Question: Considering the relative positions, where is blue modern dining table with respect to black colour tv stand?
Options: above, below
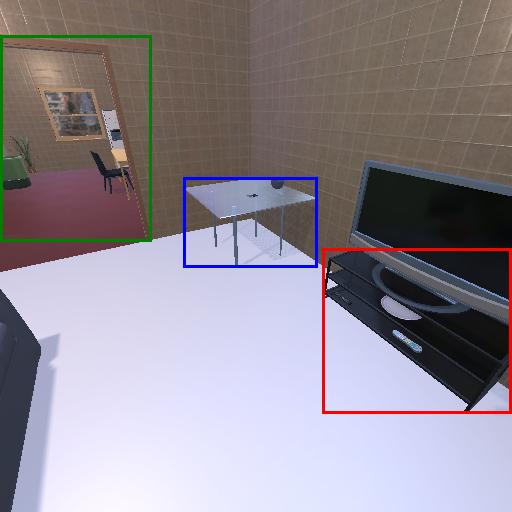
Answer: above